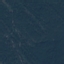
Land use / land cover class: Forest